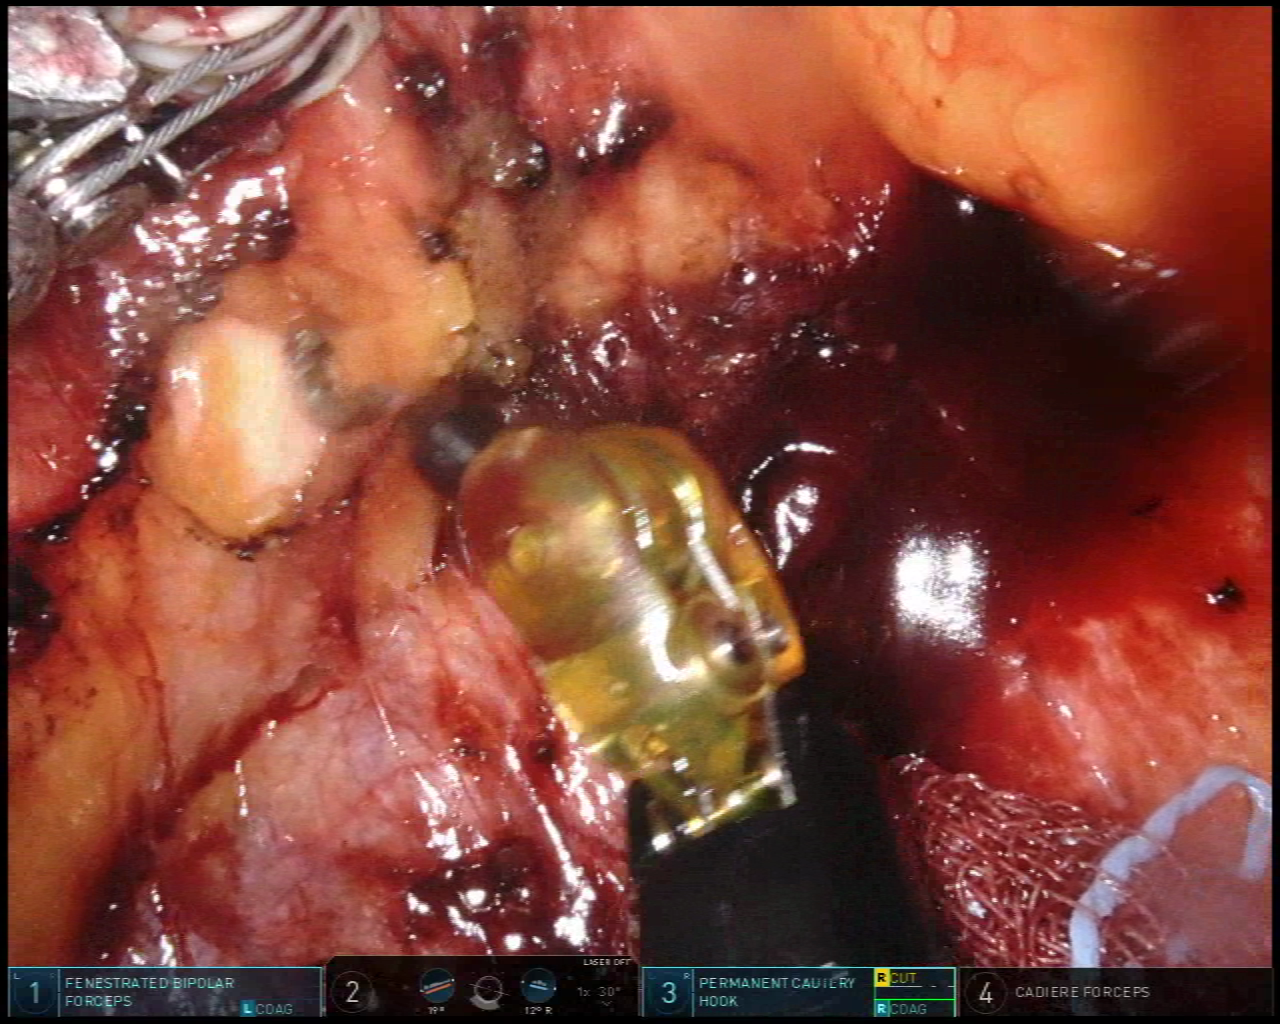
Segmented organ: pancreas
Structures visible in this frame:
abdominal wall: no
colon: no
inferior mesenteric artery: no
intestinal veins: no
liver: no
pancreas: yes
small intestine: no
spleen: no
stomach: no
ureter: no
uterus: no
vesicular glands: no